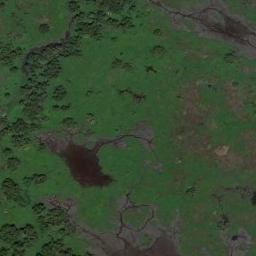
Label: wetland